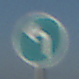
Verkehrszeichen: VorgeschriebeneFahrtrichtungLinks
Umgebung: Outdoor, RoadRail
Tageszeit: MorningAfternoon
Wetter: Clear
Licht: Natural
Jahreszeit: NotSpecified
Kontrast: HighContrast